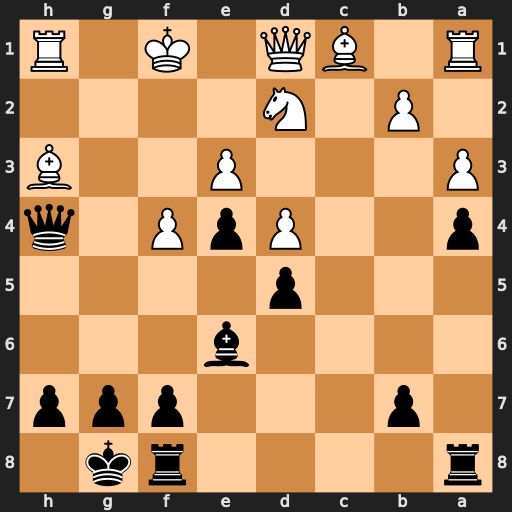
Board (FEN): r4rk1/1p3ppp/4b3/3p4/p2PpP1q/P3P2B/1P1N4/R1BQ1K1R
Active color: b
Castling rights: -
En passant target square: -
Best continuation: Bxh3+ Rxh3 Qxh3+